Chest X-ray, PA view. Patient: 37 years old, sex F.
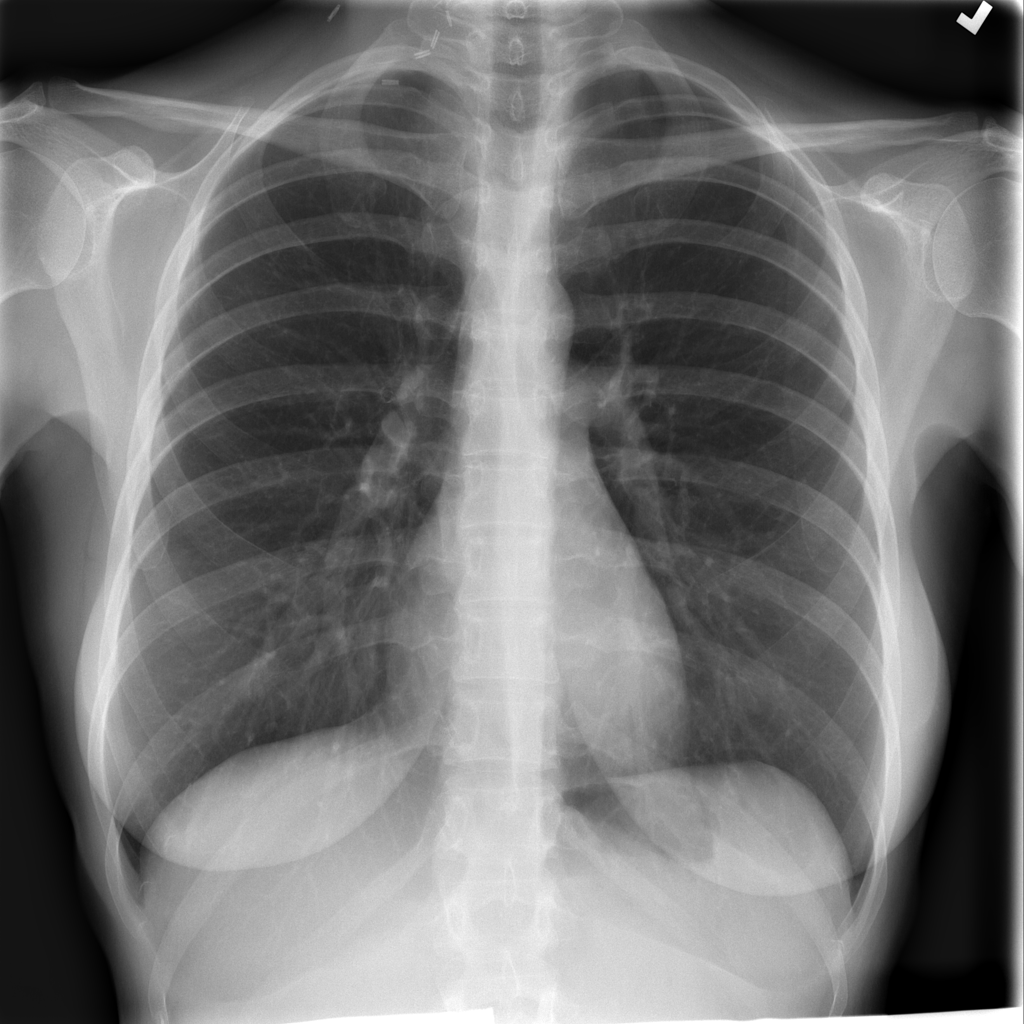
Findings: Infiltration